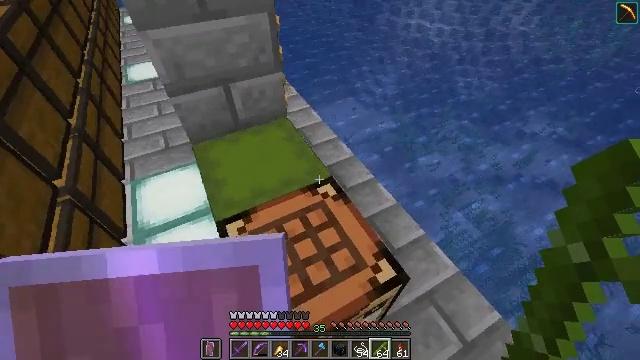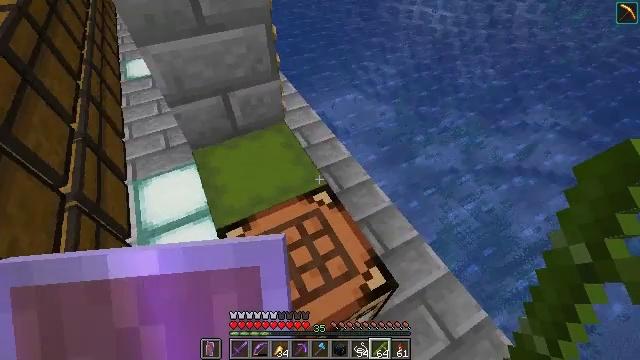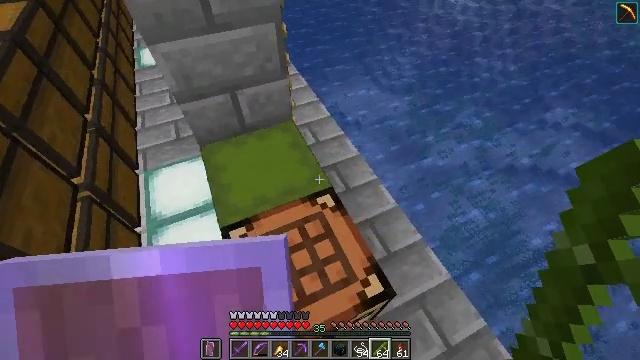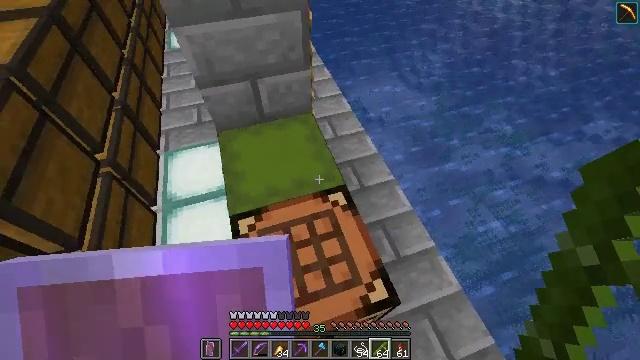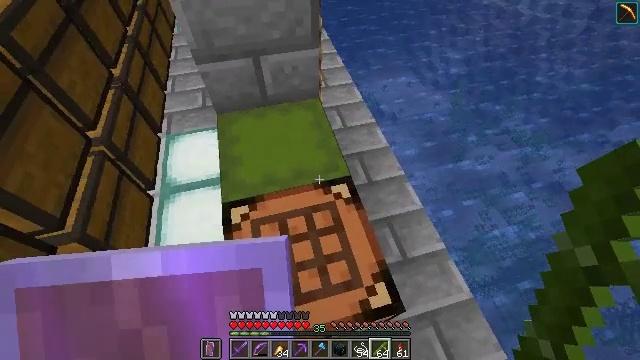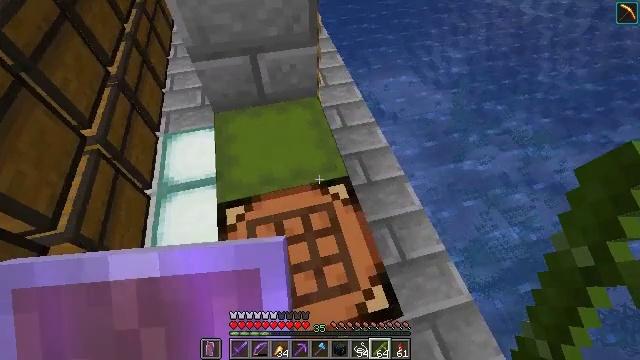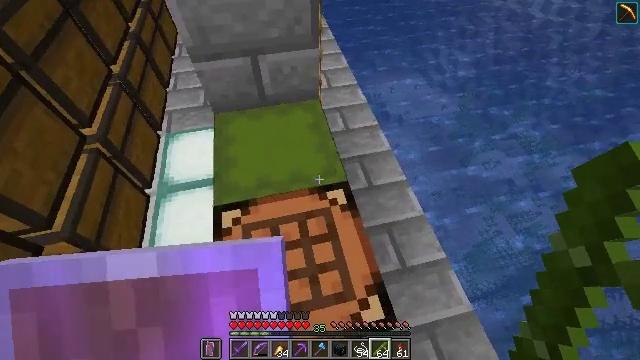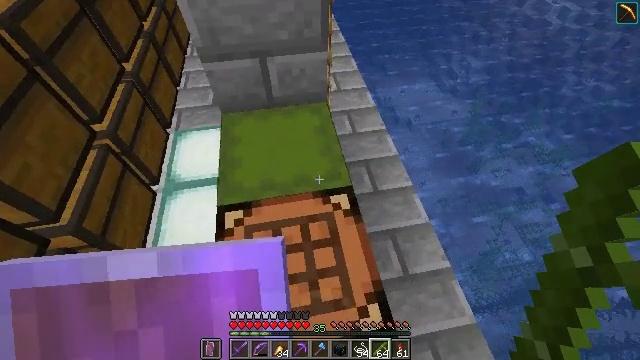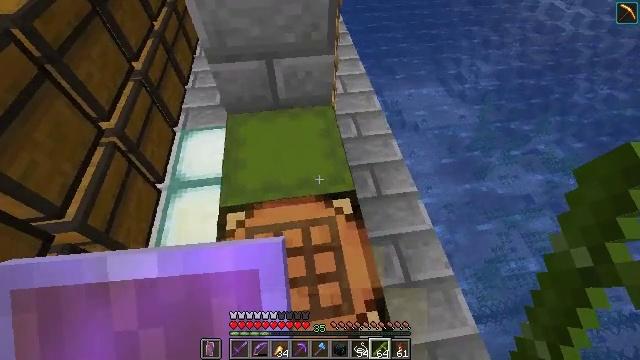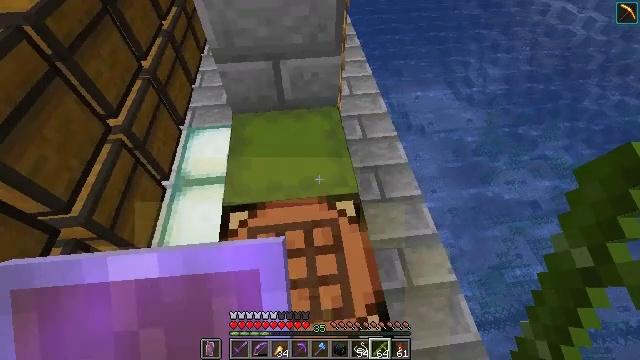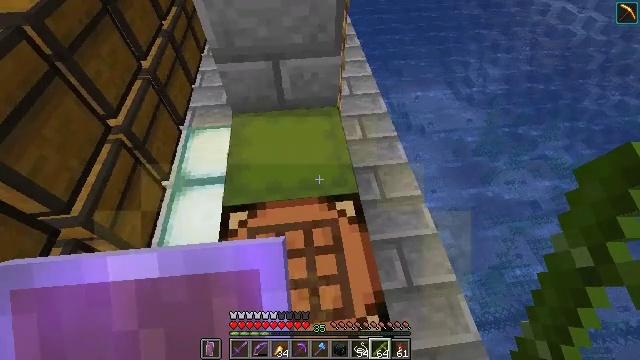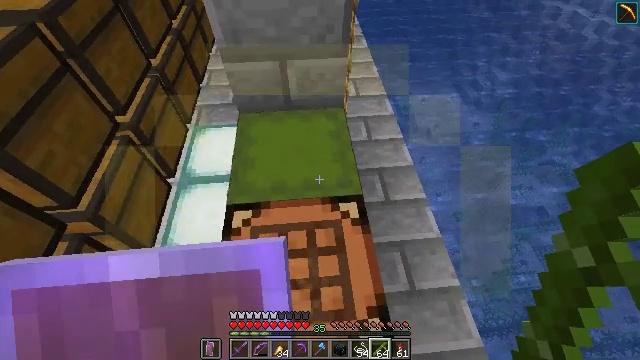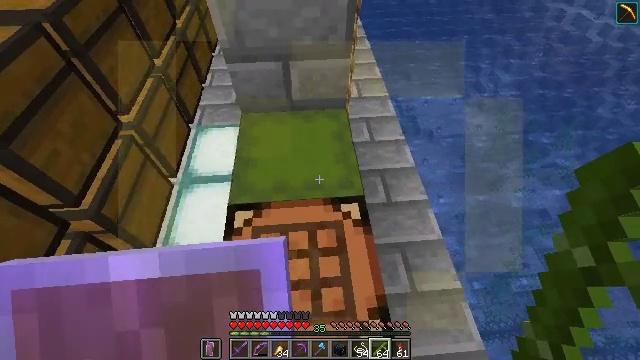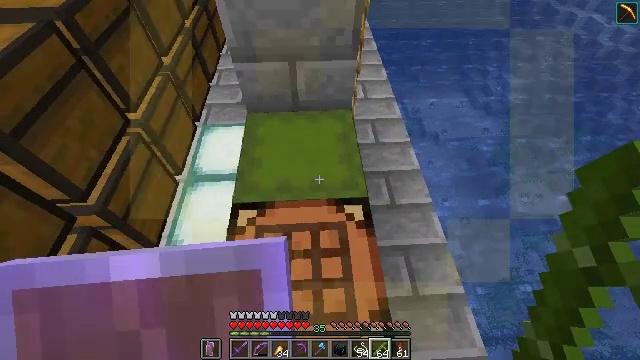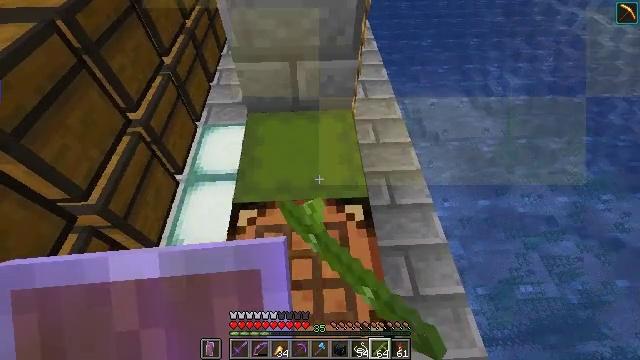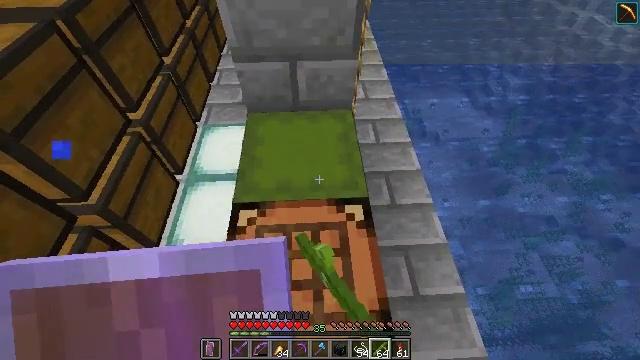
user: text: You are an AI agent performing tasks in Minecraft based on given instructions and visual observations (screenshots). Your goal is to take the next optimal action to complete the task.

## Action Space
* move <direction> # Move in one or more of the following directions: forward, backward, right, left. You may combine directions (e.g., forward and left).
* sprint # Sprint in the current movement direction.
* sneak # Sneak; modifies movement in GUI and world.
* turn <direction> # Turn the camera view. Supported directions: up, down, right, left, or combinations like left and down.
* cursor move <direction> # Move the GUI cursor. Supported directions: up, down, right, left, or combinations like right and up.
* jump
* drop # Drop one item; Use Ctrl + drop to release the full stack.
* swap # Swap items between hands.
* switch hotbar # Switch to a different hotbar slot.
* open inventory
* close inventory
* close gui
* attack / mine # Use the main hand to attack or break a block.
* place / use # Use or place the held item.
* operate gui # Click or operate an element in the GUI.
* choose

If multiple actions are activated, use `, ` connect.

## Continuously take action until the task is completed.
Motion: motion action
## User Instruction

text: Make a scaffolding item with bamboo and string.
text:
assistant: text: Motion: move forward, turn down
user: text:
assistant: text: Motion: turn left and down
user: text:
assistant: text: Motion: turn left and down
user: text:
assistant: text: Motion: turn left and down
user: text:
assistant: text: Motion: no_op
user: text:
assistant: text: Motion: turn left
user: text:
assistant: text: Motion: turn left
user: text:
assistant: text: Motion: turn left
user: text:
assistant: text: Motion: turn left
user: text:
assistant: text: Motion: no_op
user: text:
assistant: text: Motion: turn left
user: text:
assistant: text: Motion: no_op
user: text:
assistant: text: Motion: turn left, use / place
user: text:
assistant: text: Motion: use / place
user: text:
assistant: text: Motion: no_op
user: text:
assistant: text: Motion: no_op
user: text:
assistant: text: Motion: no_op
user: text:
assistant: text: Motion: no_op
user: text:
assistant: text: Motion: no_op
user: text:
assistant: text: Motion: no_op
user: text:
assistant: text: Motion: no_op
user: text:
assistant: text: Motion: no_op
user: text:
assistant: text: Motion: no_op
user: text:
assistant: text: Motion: no_op
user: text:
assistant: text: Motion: no_op
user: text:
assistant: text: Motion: no_op
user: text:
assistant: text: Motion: no_op
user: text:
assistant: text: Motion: no_op
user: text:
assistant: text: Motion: turn left and down
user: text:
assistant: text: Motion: turn left and down